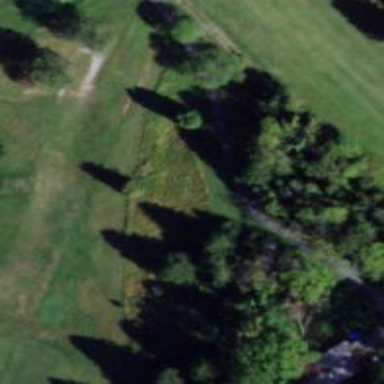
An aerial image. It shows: Path for golf carts.